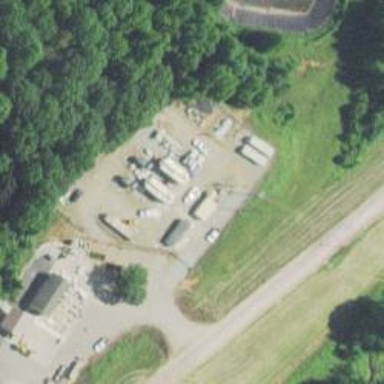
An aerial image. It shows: Generator is pictured.